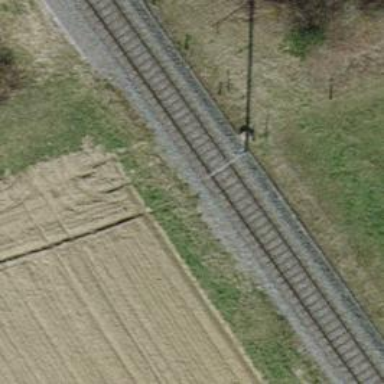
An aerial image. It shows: Bridge with single railway track electrified by contact line.